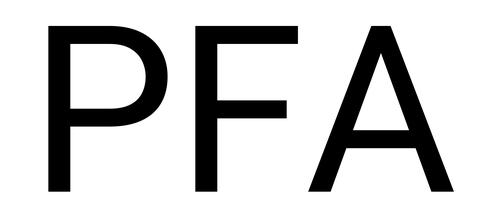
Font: Roboto_Regular